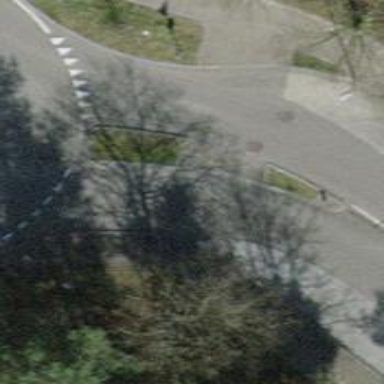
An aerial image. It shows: Kerb serving as barrier.